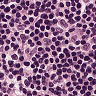
Metastatic tissue present: no